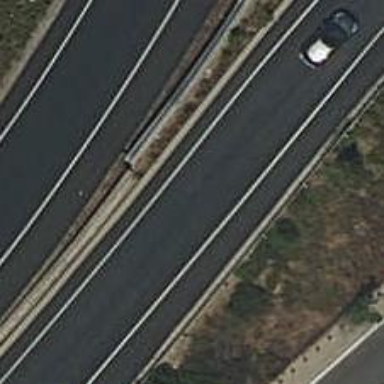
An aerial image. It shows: Asphalt motorway link.